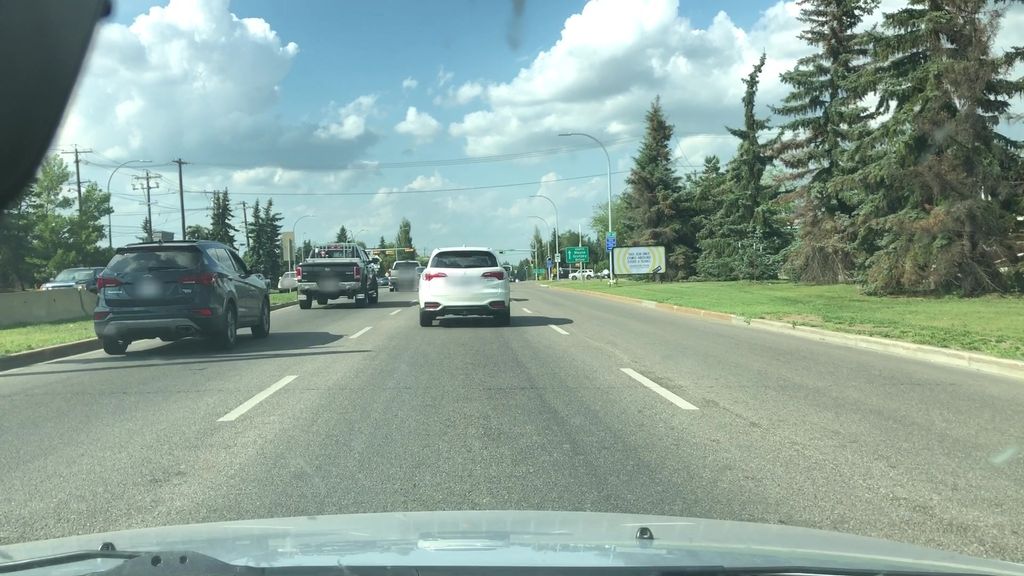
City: edmonton